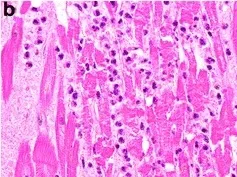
Macroscopic and microscopic features of the ruptured heart. B; High power photomicrograph of the infarct showing myocardial necrosis and a heavy polymorphonuclear infiltrate.
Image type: pathology (h&e)